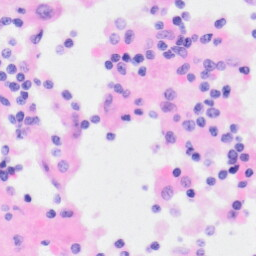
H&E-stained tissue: Kidney